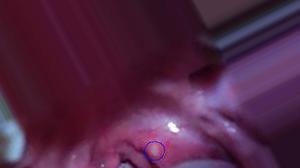
Condition: Mouth Ulcer